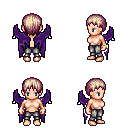
a pixel art fantasy rpg character, female body template, human, light skin, purple wings, metal pants, white blonde plain hairstyle, bracelets, four views (front, back, left, right), 2x2 character sprite sheet, small pixel art, hard edges, no anti-aliasing